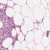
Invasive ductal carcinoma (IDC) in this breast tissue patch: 1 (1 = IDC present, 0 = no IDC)